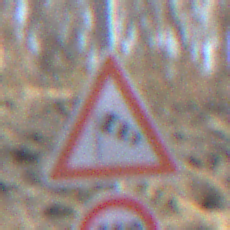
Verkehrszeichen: SeitenwindVonLinks
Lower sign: Geschwindigkeit110
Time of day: Midday
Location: Outdoor (Nature)
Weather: Clear
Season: NotSpecified
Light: Natural